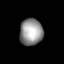
Tissue: lung
Cell type: Myeloid cells
Senescence score: 0.5533
Nuclear area (px): 601
Mean DAPI intensity: 148.045